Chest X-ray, PA view. Patient: 72 years old, sex M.
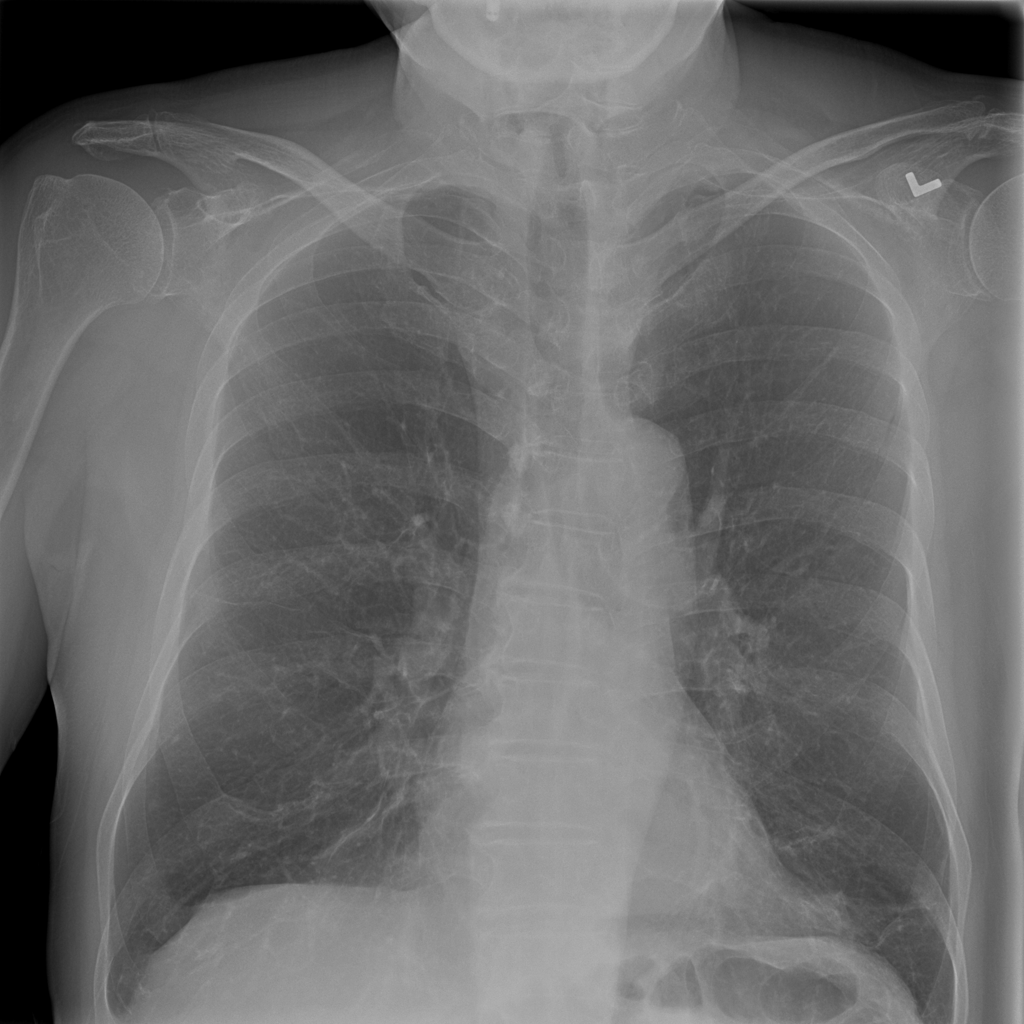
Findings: No Finding